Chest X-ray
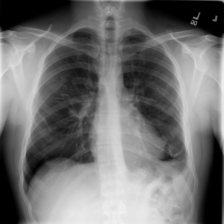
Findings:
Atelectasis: negative
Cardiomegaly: negative
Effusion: negative
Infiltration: negative
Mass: negative
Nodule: negative
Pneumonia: negative
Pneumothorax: negative
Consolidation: negative
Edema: negative
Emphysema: negative
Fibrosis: negative
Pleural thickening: positive
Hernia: negative